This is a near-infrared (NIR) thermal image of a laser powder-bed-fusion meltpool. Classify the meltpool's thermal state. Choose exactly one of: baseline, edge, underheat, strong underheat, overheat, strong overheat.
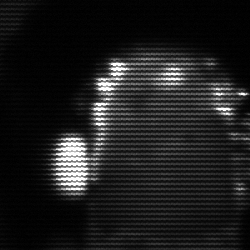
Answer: baseline